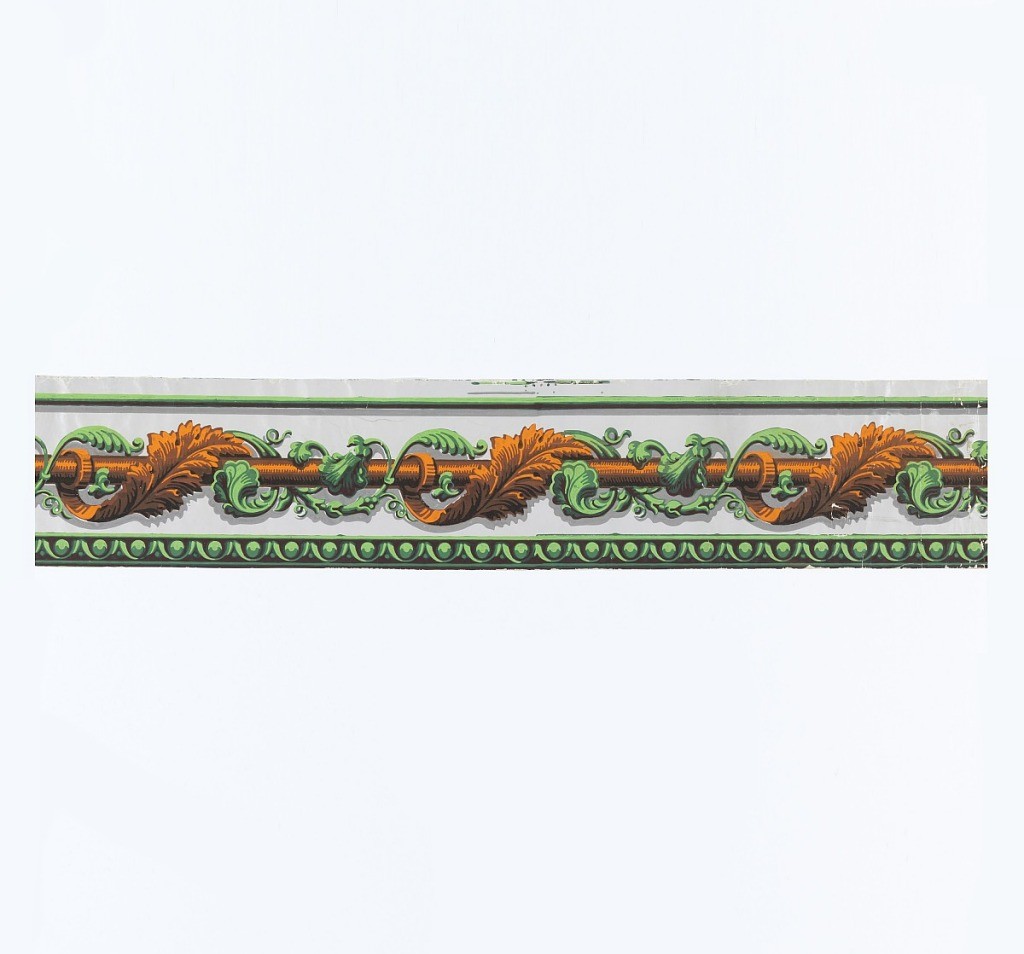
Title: Border
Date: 1820
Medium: Block-printed on handmade paper
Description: Orange and green acanthus leaves twist around a horizontal orange rod. Printed on gray glazed ground.